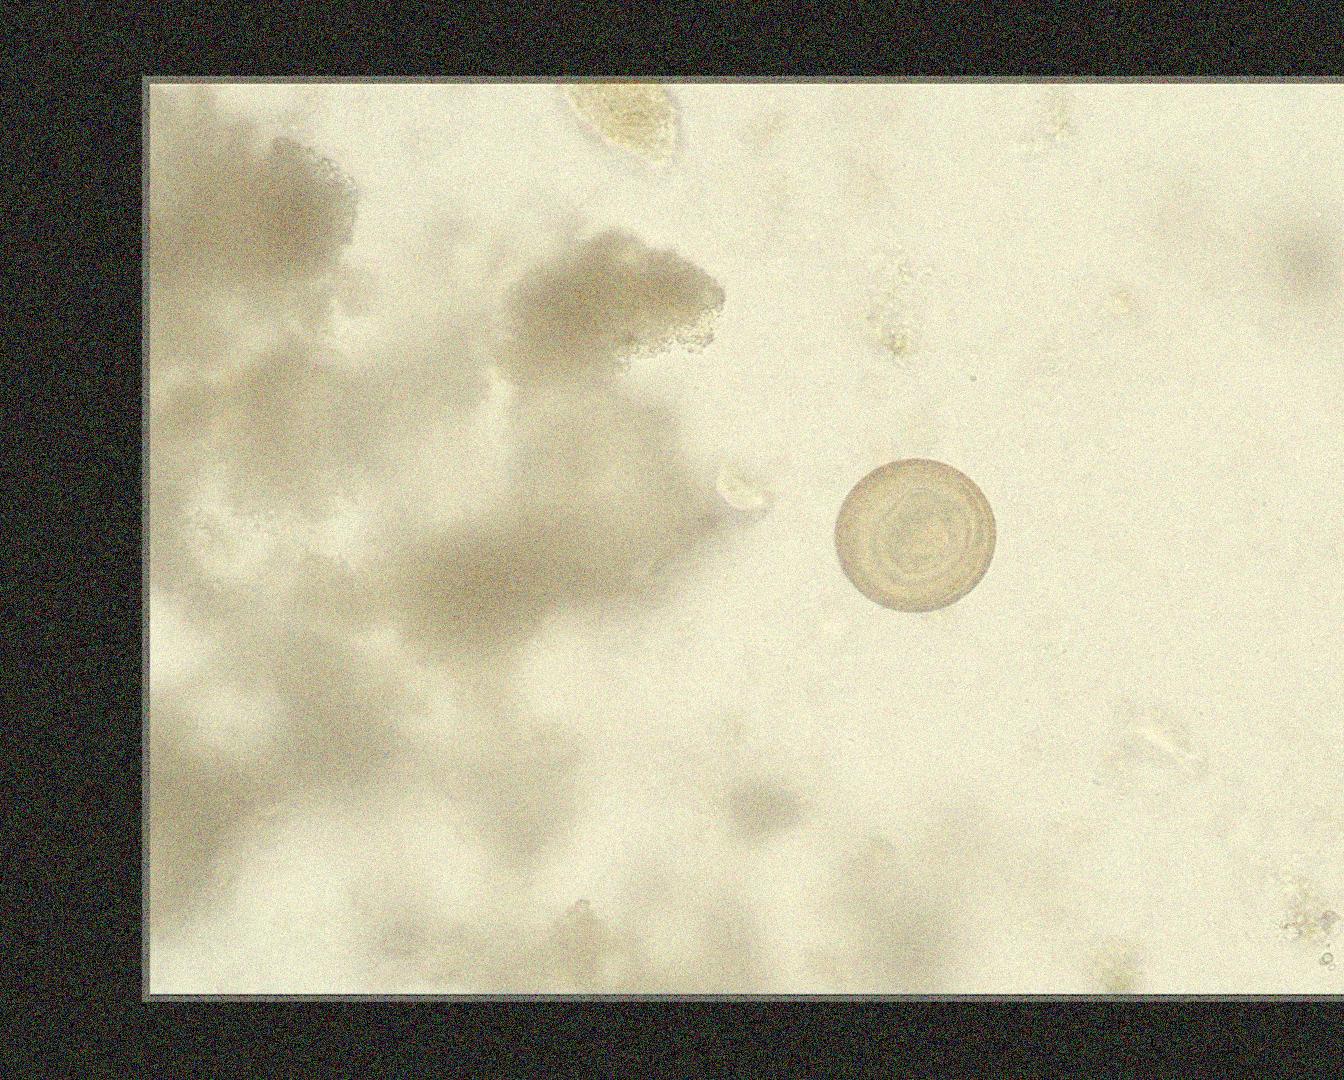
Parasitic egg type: Hymenolepis diminuta